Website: lowes
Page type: billing-address
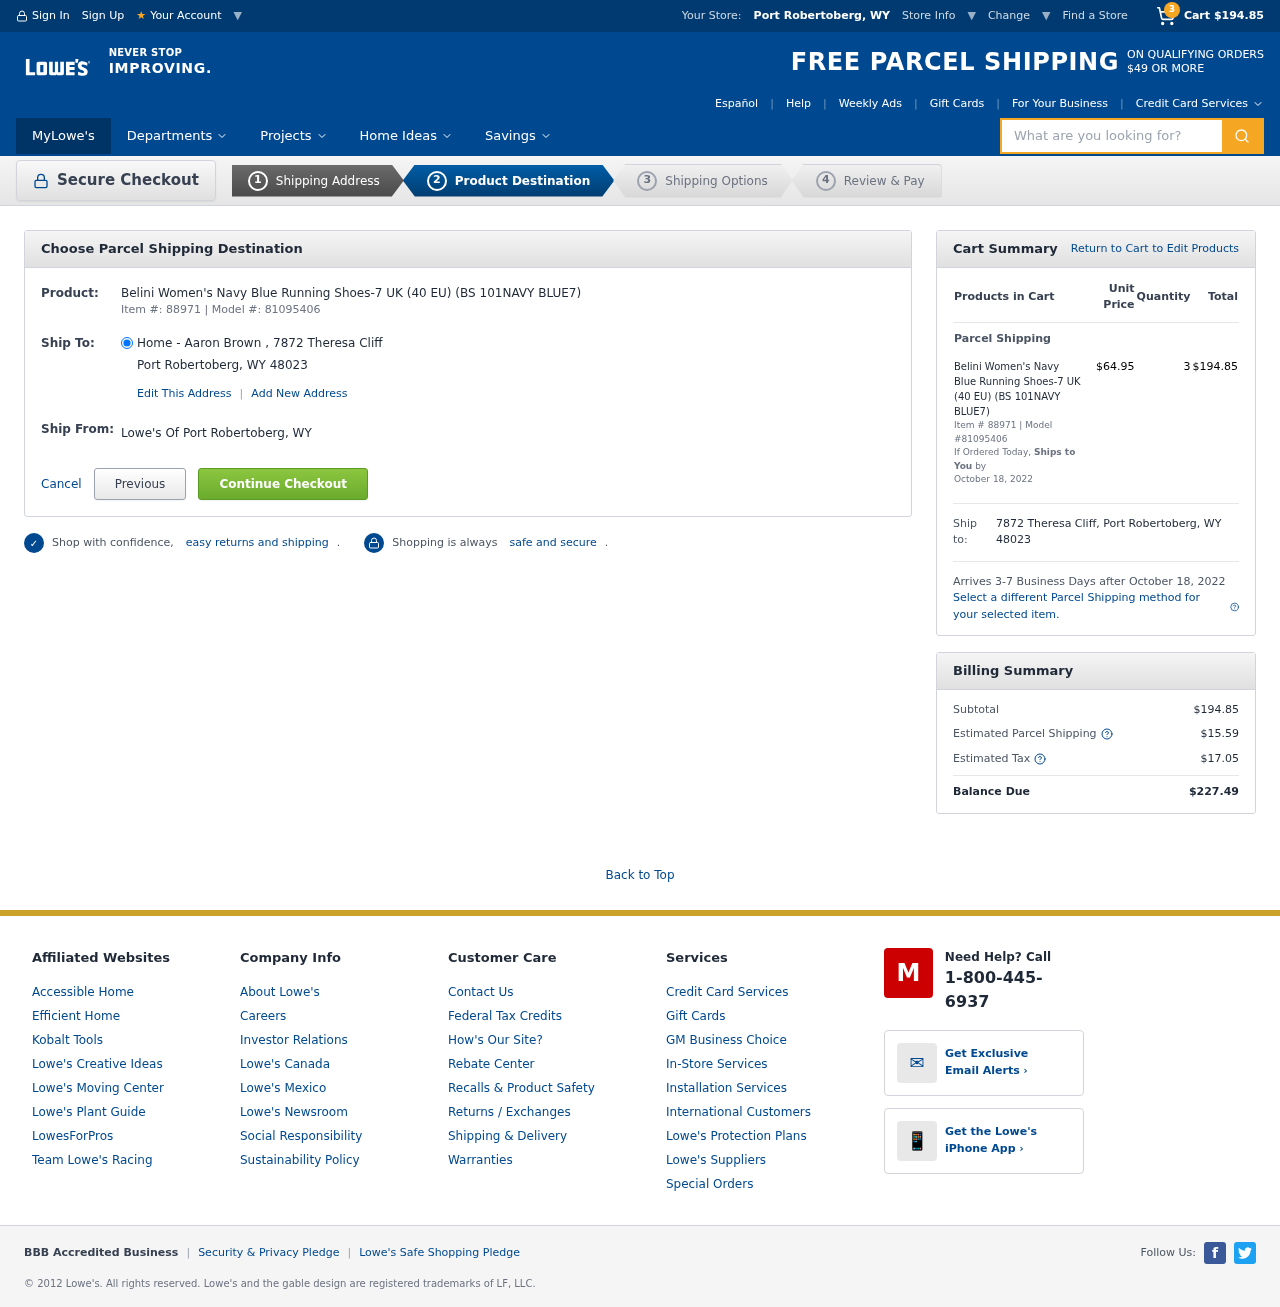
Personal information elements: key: PII_ADDRESS
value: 7872 Theresa Cliff, Port Robertoberg, WY 48023
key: PII_CITY_STATE
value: Port Robertoberg, WY
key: PII_CITY_STATE_ZIP
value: Port Robertoberg, WY 48023
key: PII_FULLNAME
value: Aaron Brown
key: PII_STREET
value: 7872 Theresa Cliff
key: PII_CITY_STATE2
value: Port Robertoberg, WY
Product elements: key: PRODUCT1_NAME
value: Belini Women's Navy Blue Running Shoes-7 UK (40 EU) (BS 101NAVY BLUE7)
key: PRODUCT1_PRICE
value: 64.95
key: PRODUCT1_QUANTITY
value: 3
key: PRODUCT1_ITEM_NUMBER
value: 88971
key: PRODUCT1_MODEL_NUMBER
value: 81095406
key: PRODUCT1_NAME2
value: Belini Women's Navy Blue Running Shoes-7 UK (40 EU) (BS 101NAVY BLUE7)
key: PRODUCT1_ITEM_NUMBER2
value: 88971
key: PRODUCT1_MODEL_NUMBER2
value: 81095406
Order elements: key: ORDER_NUM_ITEMS
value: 3
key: ORDER_SUBTOTAL
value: $194.85
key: ORDER_SHIPPING_DATE
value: October 18, 2022
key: ORDER_SHIPPING_DATE2
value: October 18, 2022
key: ORDER_SUBTOTAL2
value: $194.85
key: ORDER_SHIPPING_COST
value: $15.59
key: ORDER_TAX
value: $17.05
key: ORDER_TOTAL
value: $227.49
Search elements: key: HEADER_SEARCH
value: What are you looking for?